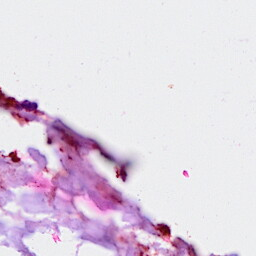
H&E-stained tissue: Breast